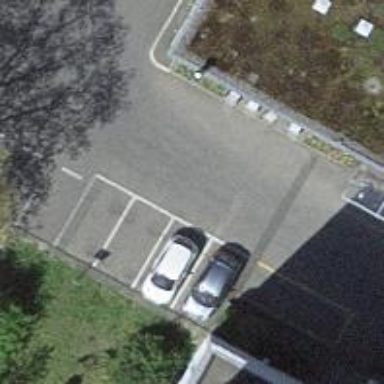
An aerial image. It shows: Asphalt street-side parking area.